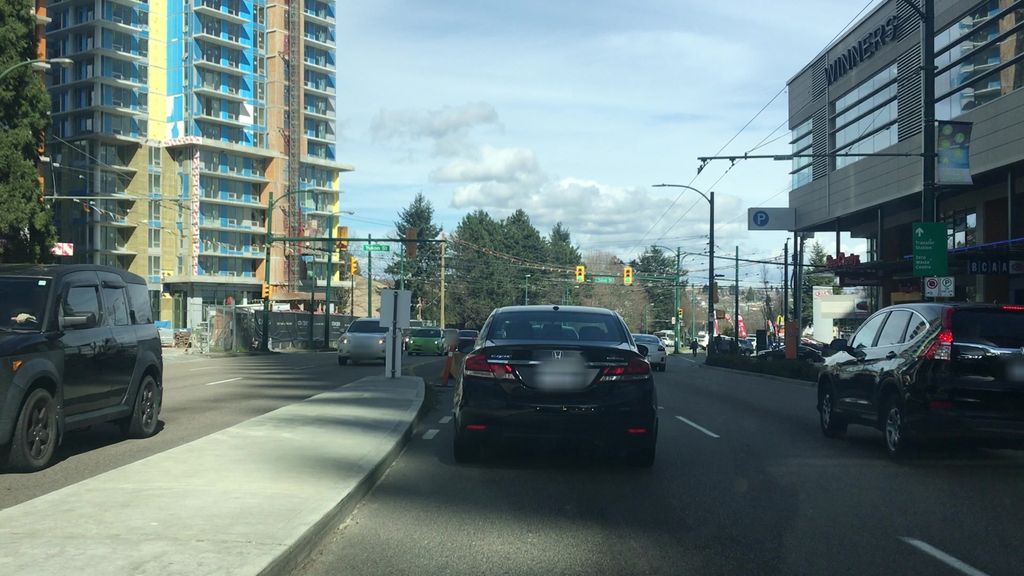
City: vancouver